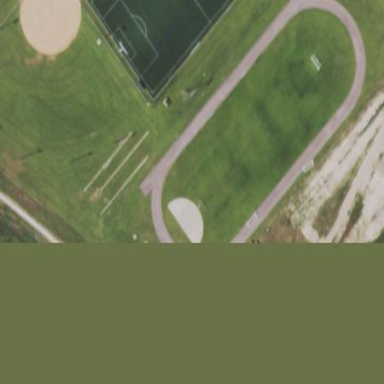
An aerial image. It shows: American football pitch for leisure and sport activities.